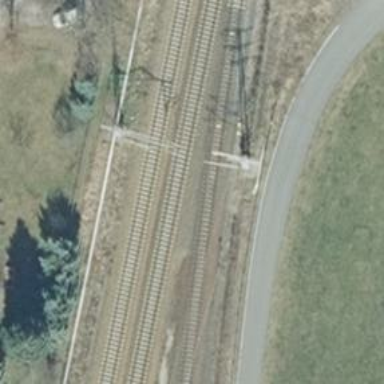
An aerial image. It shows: Milestone along the railway with catenary mast.